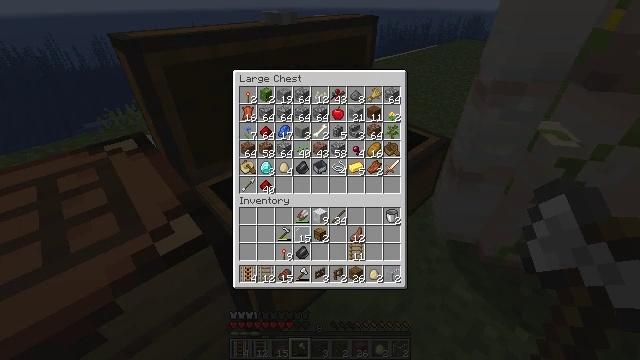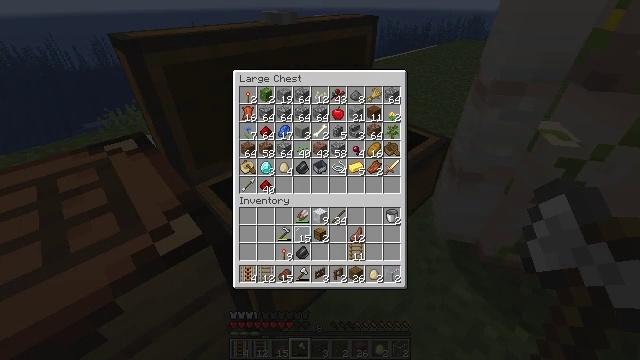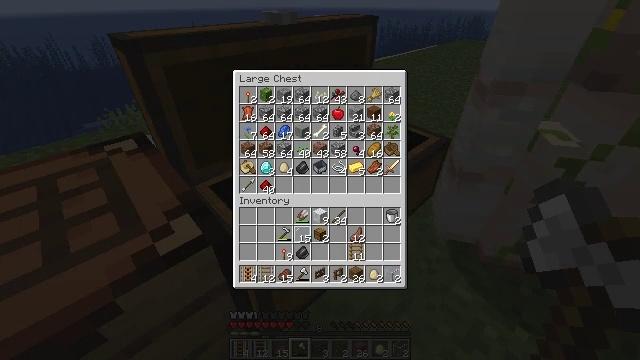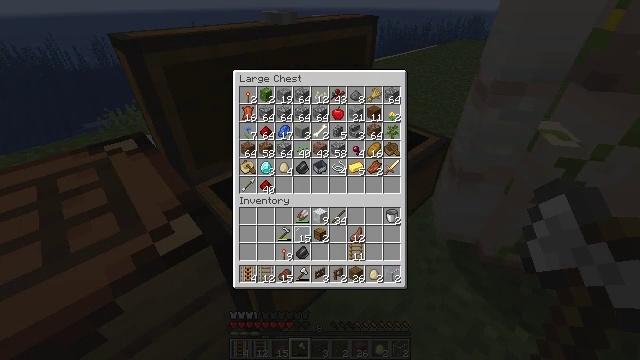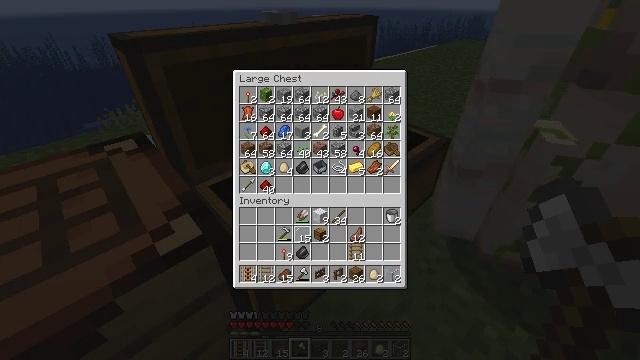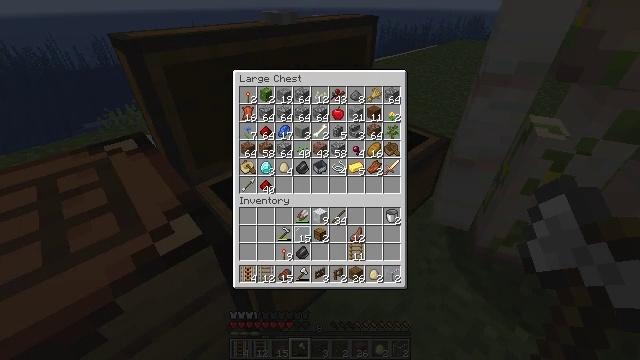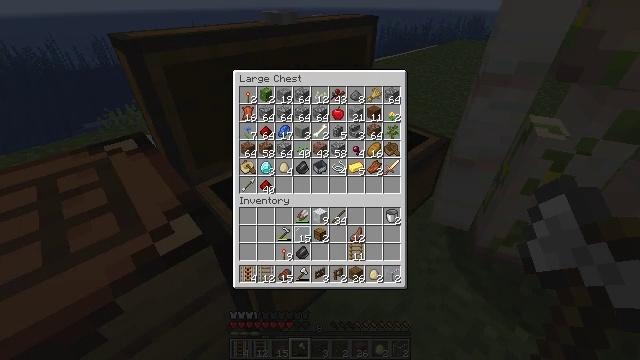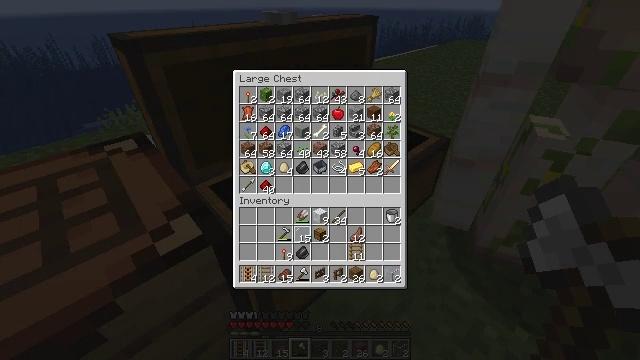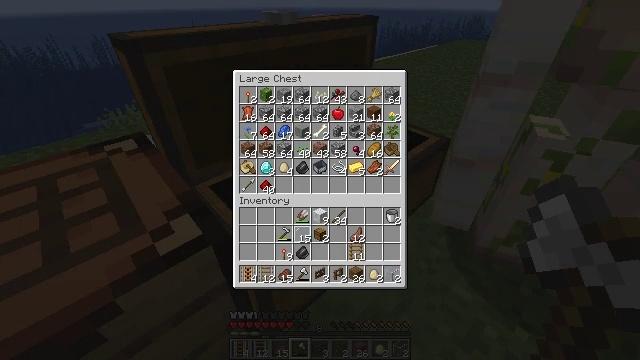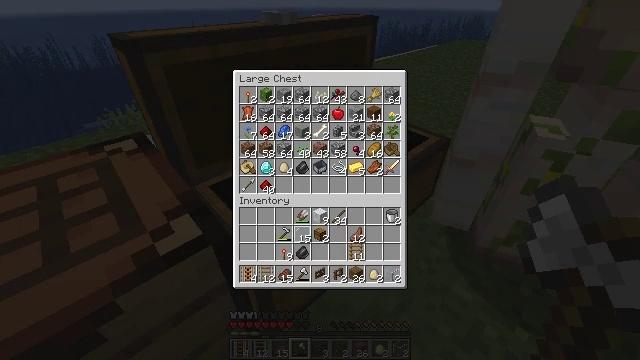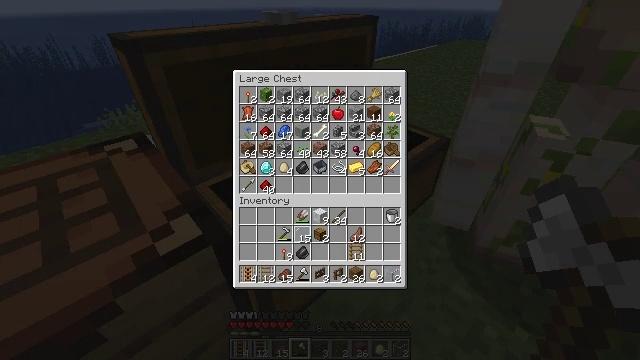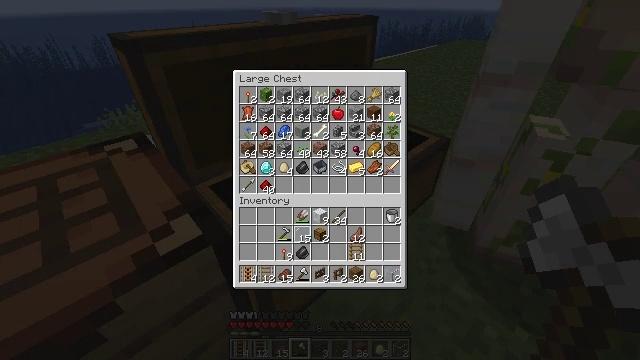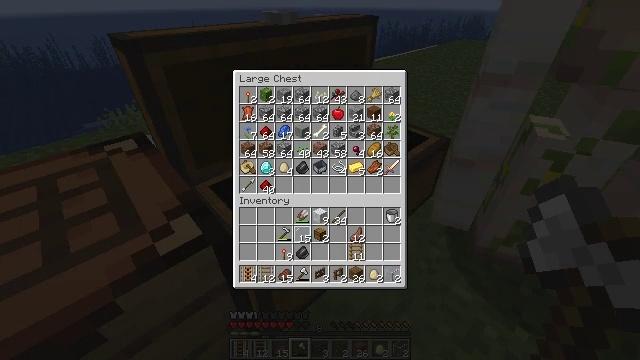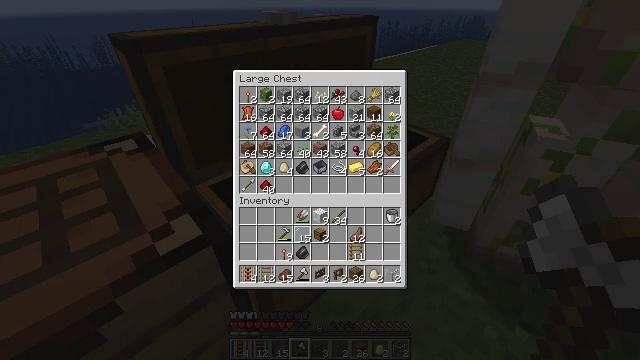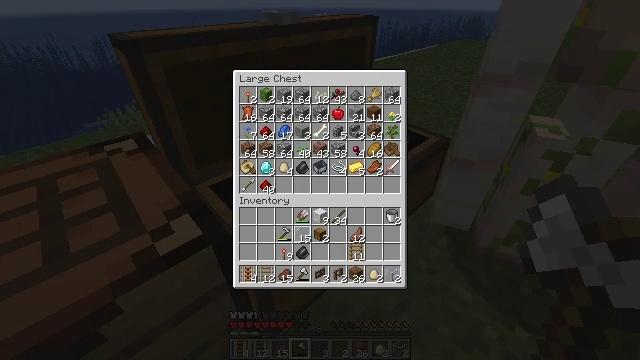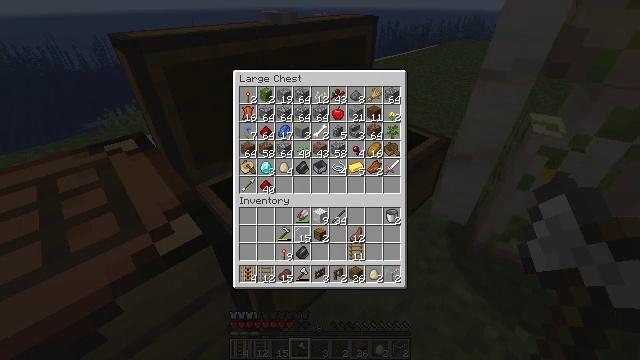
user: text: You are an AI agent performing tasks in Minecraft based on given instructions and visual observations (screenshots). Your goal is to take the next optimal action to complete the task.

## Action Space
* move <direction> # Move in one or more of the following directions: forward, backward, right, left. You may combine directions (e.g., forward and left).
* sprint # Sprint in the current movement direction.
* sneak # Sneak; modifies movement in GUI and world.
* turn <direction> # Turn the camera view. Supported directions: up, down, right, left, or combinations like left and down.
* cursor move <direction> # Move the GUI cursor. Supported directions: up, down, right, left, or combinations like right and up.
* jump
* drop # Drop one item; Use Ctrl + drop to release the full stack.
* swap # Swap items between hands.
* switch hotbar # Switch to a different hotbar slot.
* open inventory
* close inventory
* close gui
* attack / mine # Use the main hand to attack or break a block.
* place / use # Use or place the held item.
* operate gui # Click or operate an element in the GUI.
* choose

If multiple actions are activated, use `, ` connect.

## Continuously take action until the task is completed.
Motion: motion action
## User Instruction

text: Create a spruce sign with the crafting table.
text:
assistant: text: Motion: no_op
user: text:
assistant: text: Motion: no_op
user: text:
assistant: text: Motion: operate gui
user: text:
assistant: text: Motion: operate gui
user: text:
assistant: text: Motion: no_op
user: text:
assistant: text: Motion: no_op
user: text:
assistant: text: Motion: no_op
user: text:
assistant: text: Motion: no_op
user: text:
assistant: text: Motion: no_op
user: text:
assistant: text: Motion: no_op
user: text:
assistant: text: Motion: no_op
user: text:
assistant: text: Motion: no_op
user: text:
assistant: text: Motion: no_op
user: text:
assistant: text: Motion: no_op
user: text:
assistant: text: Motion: sneak
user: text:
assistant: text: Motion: sneak
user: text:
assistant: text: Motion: sneak
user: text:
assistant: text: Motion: no_op
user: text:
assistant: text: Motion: no_op
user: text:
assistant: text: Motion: no_op
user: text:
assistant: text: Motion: no_op
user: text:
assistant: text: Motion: no_op
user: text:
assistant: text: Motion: no_op
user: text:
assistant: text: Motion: no_op
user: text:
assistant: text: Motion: no_op
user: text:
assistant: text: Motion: no_op
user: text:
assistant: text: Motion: no_op
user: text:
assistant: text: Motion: no_op
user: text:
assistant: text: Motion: no_op
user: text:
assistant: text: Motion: no_op